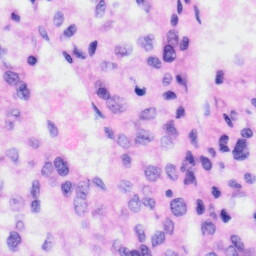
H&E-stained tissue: Liver